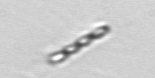
Label: Chaetoceros